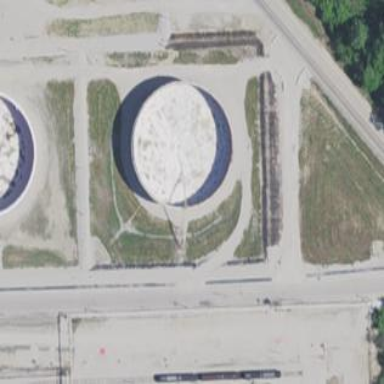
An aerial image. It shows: Storage tank that is man-made.